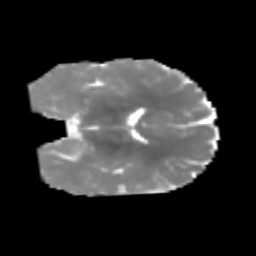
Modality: MD
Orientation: coronal
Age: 7
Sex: male
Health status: healthy